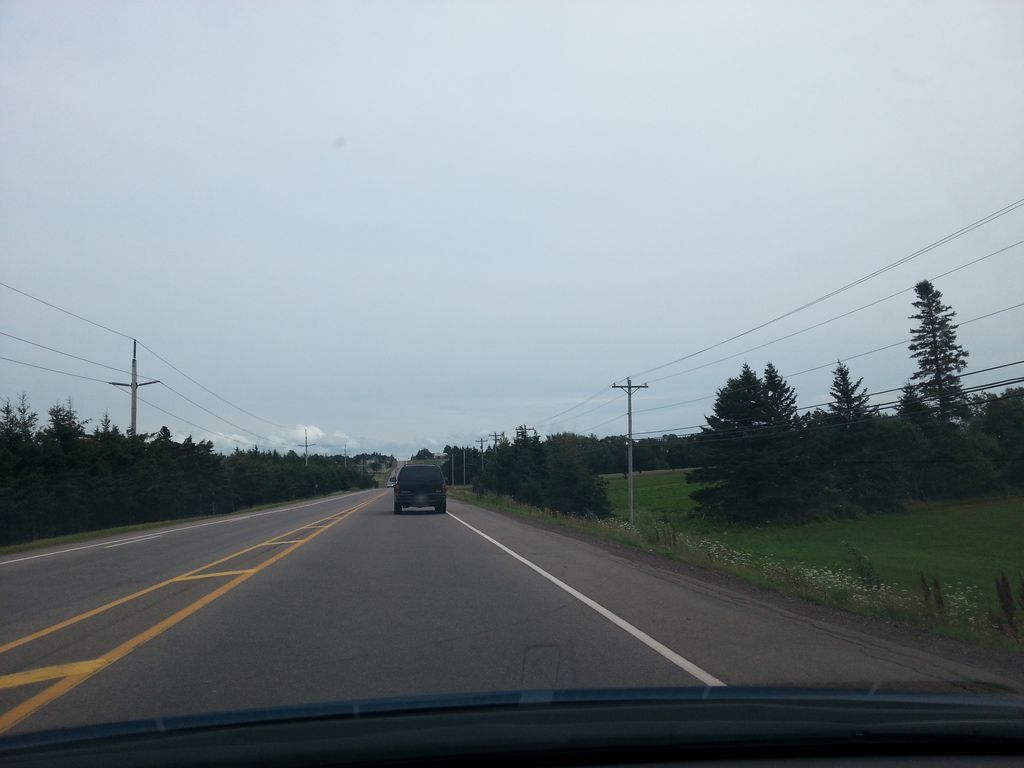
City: charlottetown